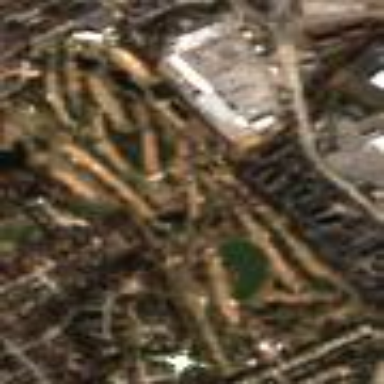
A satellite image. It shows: Golf course surrounded by greenery.